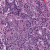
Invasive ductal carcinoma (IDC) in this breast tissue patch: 1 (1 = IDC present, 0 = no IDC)